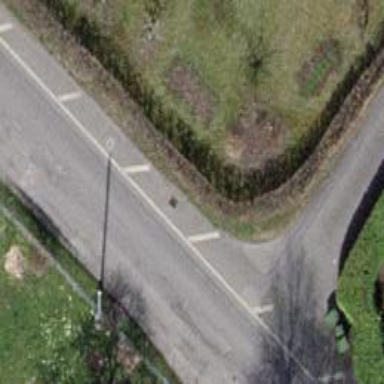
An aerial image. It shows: Hedge acting as barrier.